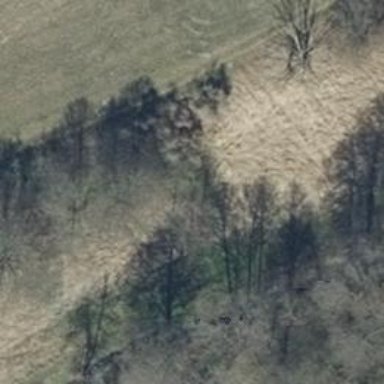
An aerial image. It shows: Row of deciduous broadleaved trees.